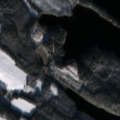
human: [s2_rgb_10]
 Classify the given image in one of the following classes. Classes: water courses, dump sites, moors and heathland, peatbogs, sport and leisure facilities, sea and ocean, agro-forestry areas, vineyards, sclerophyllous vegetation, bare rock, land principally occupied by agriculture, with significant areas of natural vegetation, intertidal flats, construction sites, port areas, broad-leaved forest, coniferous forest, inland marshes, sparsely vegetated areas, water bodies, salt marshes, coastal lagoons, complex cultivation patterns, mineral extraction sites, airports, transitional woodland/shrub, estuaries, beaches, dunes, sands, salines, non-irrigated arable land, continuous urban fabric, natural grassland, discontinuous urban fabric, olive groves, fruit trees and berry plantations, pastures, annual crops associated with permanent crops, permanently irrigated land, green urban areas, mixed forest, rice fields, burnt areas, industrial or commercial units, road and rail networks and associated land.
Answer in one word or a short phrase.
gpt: non-irrigated arable land, coniferous forest, mixed forest, water bodies